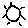
Label: sun